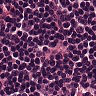
Metastatic tissue present: no